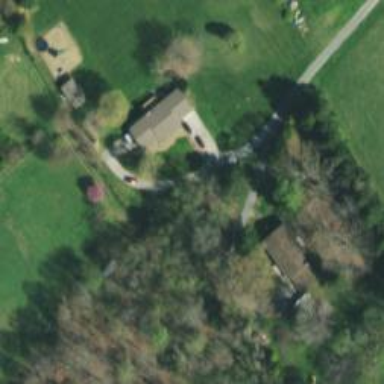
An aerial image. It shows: Driveway.